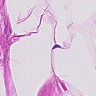
Metastatic tissue present: no